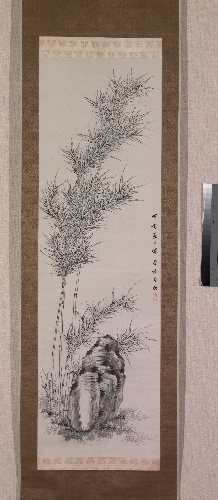
Title: 高橋草坪筆　墨竹図|Bamboo in Summer
Artist: Takahashi Sōhei
Artist bio: Japanese, ca 1804.– ca. 1835
Date: 1827
Object type: Hanging scroll
Classification: Paintings
Medium: Hanging scroll; ink on paper
Culture: Japan
Period: Edo period (1615–1868)
Dimensions: Image: 53 3/8 x 16 3/8 in. (135.5 x 41.6 cm)
Overall with mounting: 83 15/16 x 21 9/16 in. (213.2 x 54.8 cm)
Overall with rollers: 83 15/16 x 25 in. (213.2 x 63.5 cm)
Department: Asian Art
Credit line: Gift of Gitter-Yelen Collection, 2005
Accession year: 2005
Repository: Metropolitan Museum of Art, New York, NY
Tags: Bamboo